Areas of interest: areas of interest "Museum"
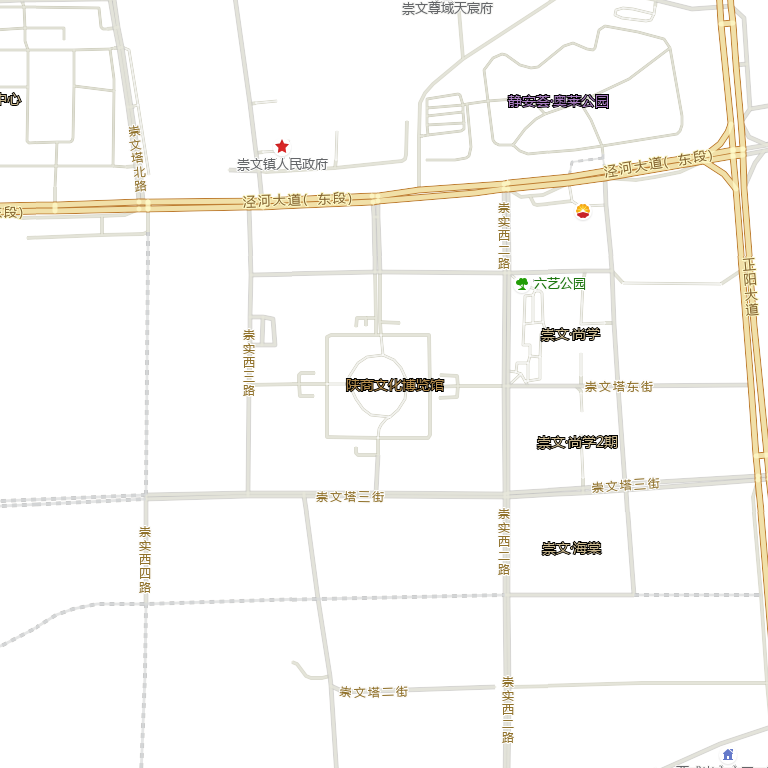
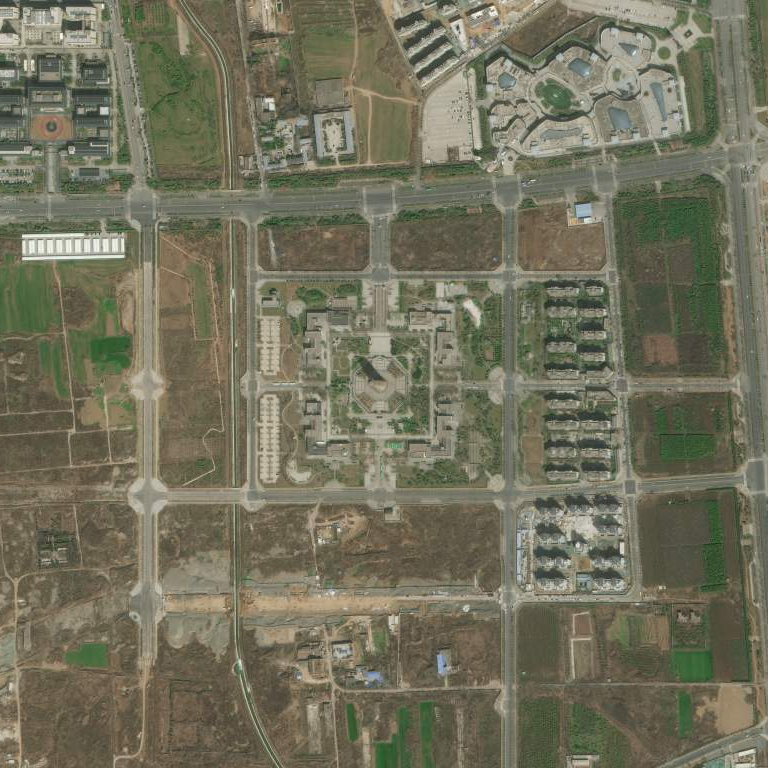